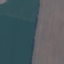
Land use / land cover class: AnnualCrop